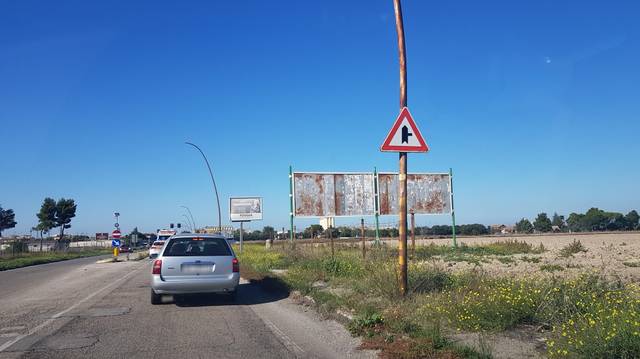
Region: Italy
Coordinates: 41.44, 15.585